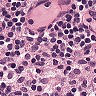
Metastatic tissue present: no